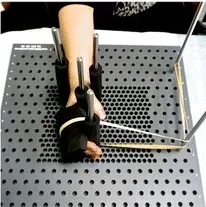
Pegboard work. B; Anterior translation of the first carpal row of the wrist to improve wrist extension.
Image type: pathology (methylene_blue)